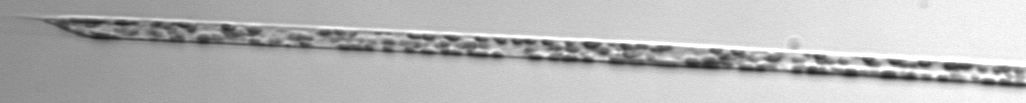
Label: Rhizosolenia